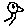
Label: bird